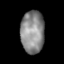
Tissue: skin
Cell type: Epithelial cells
Senescence score: 0.2063
Nuclear area (px): 978
Mean DAPI intensity: 137.302